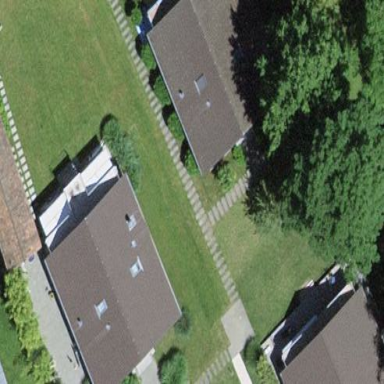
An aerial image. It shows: Residential building.